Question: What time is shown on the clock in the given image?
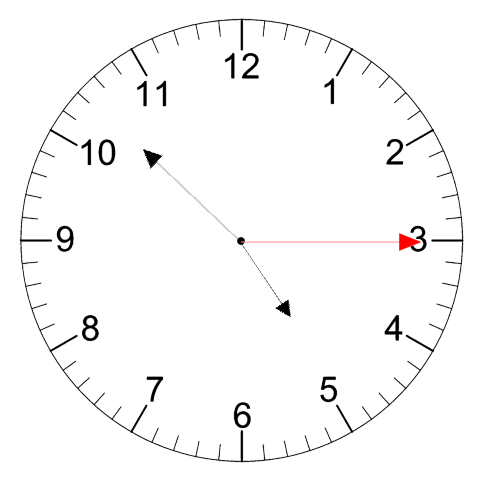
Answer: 04:52:15